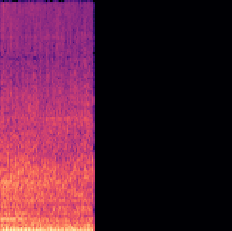
Sound class: Helicopter